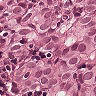
Metastatic tissue present: yes